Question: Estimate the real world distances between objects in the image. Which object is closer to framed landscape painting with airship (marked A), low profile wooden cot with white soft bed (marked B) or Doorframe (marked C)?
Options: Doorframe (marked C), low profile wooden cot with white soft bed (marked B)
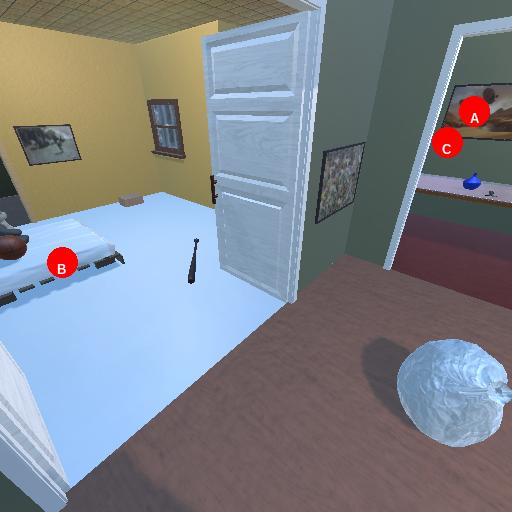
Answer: Doorframe (marked C)